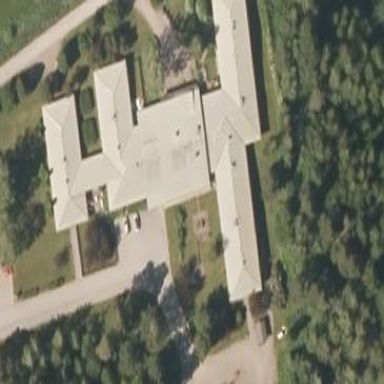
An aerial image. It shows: Building.